Current action and preconditions to check: path_clear

Your task: For each precondition in the list above, predict whether it will hold at this action.

Consider the current scene as observed from the mobile robot's camera, and analyze the predicted future states of all dynamic agents (e.g., people, animals, vehicles, or any moving entities) within the NEXT SECOND.

IMPORTANT: Only answer "very likely" if you are absolutely certain—based on strong, clear evidence—that a dynamic agent will violate the precondition in the predicted future state. Do NOT answer "very likely" for unlikely, ambiguous, or low-probability risks.

Ask yourself for each precondition: Is there a high probability, with clear and convincing evidence, that the predicted future states of any dynamic agent will interfere with the predicted future state of the currently executing action within the NEXT SECOND, causing that precondition to fail?

Assess the risk level based on these predictions. Use "likely" or "very likely" if motions create a clear risk of interference.

Use "neutral" or "improbable" if agents are nearby but their predicted paths are clearly diverging or non-conflicting.

Failure Risk Categories: "very improbable", "improbable", "neutral", "likely", "very likely"

Answer Format: Output ONLY the probability_of_failure value from these categories: "very improbable", "improbable", "neutral", "likely", "very likely"

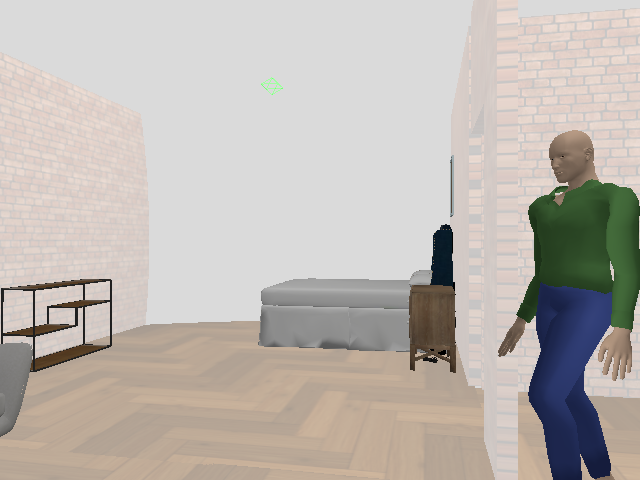

Answer: likely